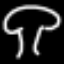
Label: mushroom